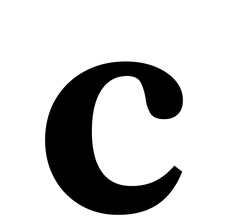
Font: LibreCaslonText_Bold